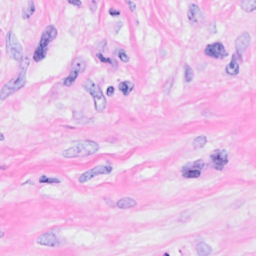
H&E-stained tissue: Breast